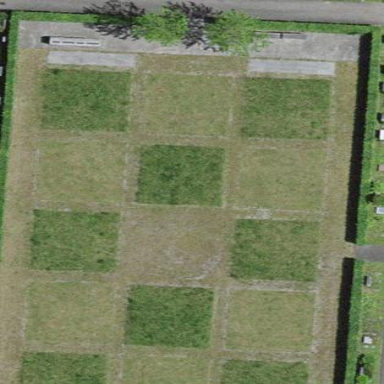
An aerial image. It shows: Grave yard.